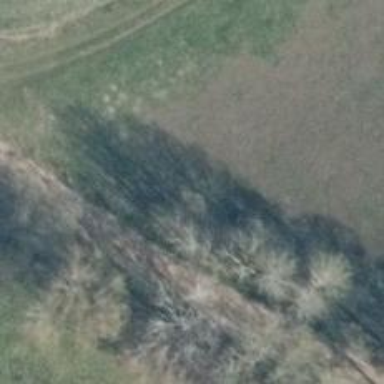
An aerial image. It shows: Hunting stand.